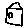
Label: house